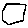
Label: hexagon